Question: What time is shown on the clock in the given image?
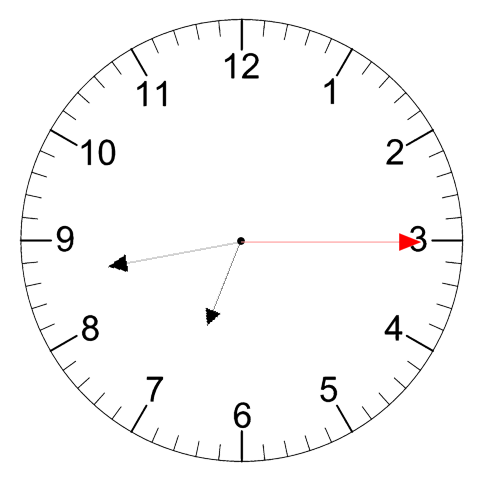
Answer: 06:43:15